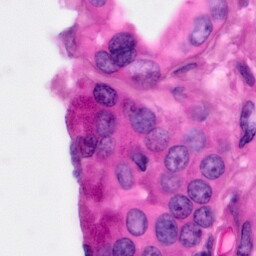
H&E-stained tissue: Pancreatic